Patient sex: M
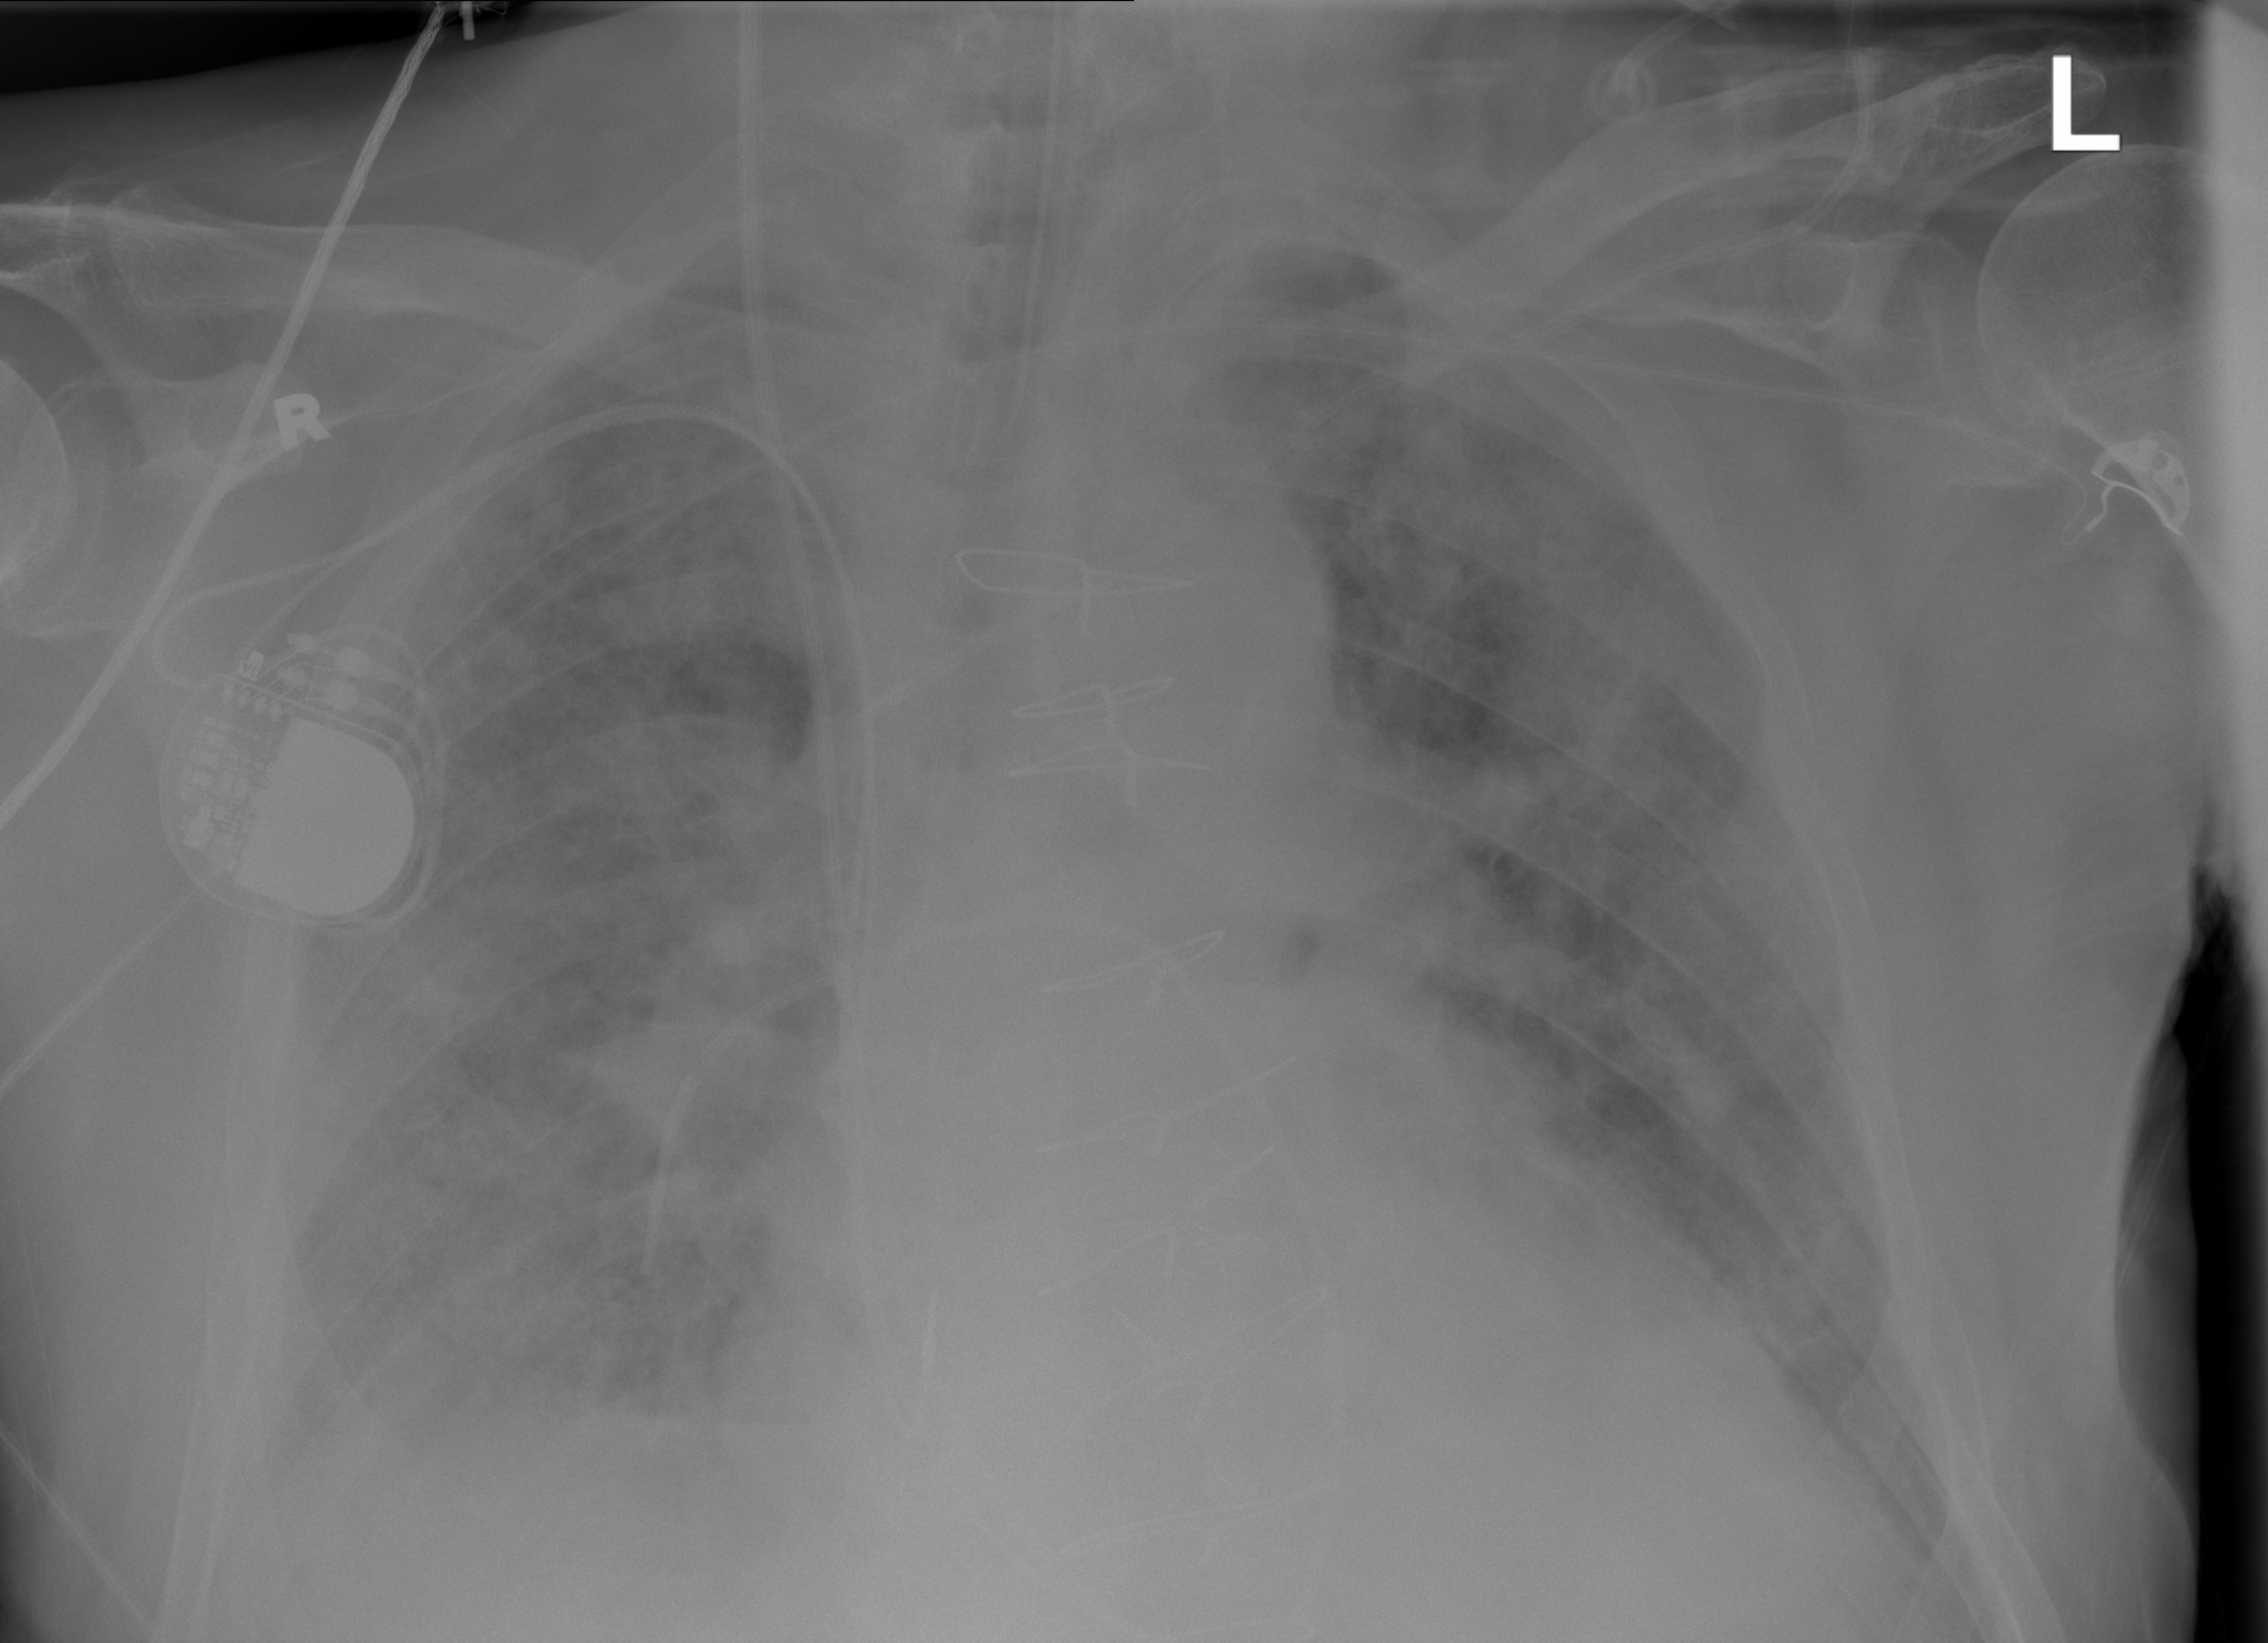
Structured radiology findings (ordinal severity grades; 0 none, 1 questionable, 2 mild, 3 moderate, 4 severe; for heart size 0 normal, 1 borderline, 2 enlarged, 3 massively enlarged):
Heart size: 2
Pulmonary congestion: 1
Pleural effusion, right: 3
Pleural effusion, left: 2
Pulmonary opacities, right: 4
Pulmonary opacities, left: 3
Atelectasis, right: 3
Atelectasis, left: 3